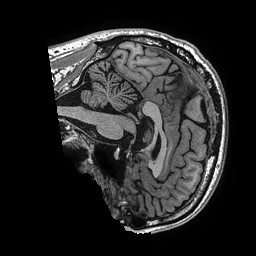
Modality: T1w
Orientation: sagittal
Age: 46
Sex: male
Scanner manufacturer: ge
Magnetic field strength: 3 T
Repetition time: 0.006952 s
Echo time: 0.00292 s